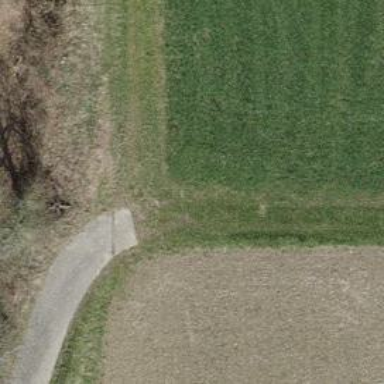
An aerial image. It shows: Grass track with grade 5 tracktype.